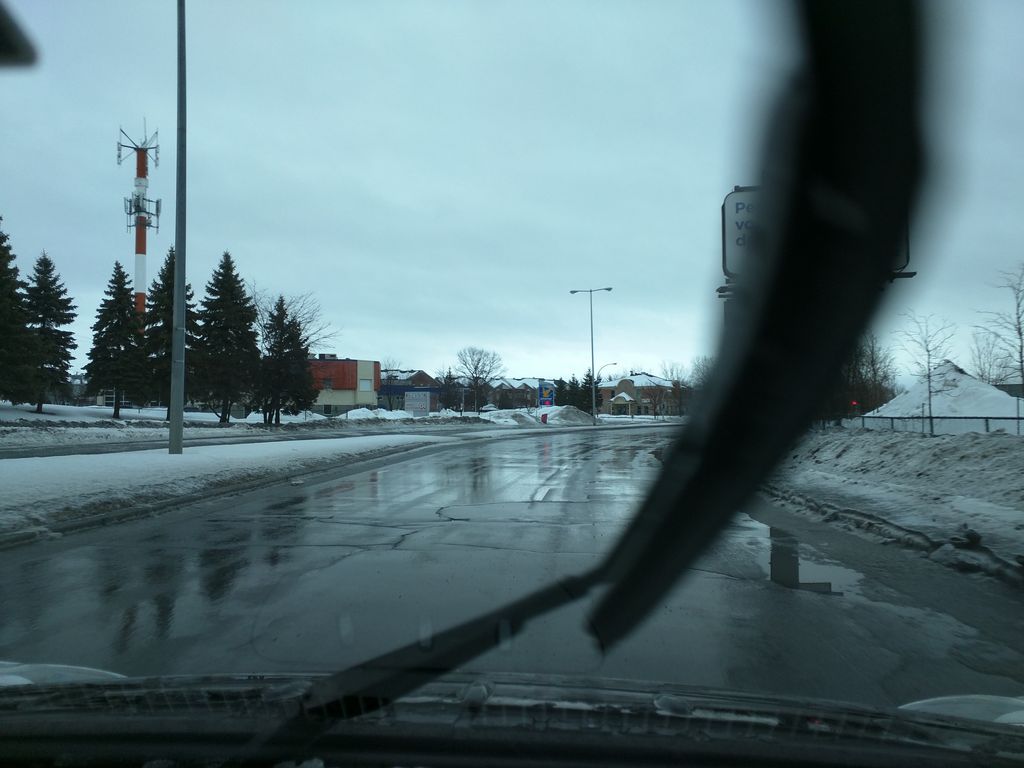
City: montreal